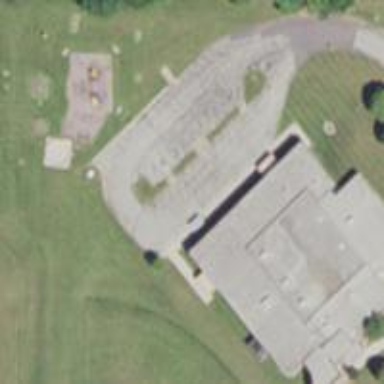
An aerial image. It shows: School building.